Question: I am implementing checkpoints with some special cases.
My package contains a sequence container, which is having a script task and a foreach loop. Whenever package fails in foreach loop, it restarts from foreach loop but I wish to execute from the beginning of the container in case of failure.
My container looks like this:

Any ideas how to accomplish this?
EDIT:
I tried setting failparentonfailure property to true, but it doesnot seem to work. If the task fails in the foreach loop, it won't run the script upon restart.
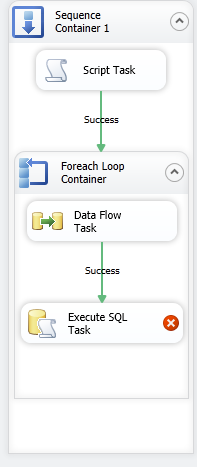
Answer: Developed a workaround by using foreach loop (that runs a single loop) instead of sequence container. Since checkpoint data is not stored for loops, it runs all the tasks inside once again.